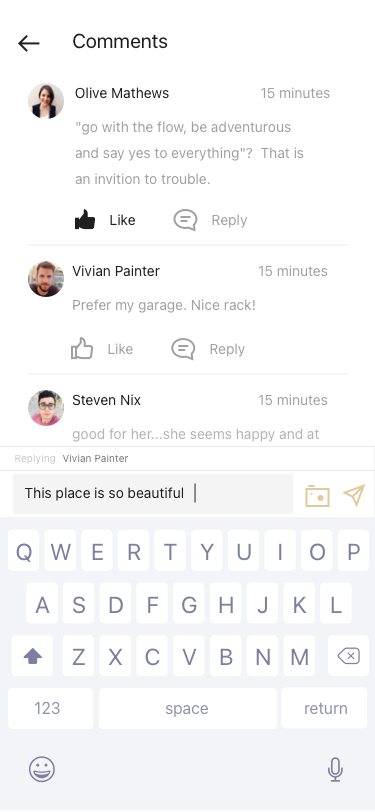
Text in this UI design:
Comments
Olive Mathews
"go with the flow, be adventurous
and say yes to everything"?  That is
an invition to trouble.
15 minutes
Like
Reply
Vivian Painter
Prefer my garage. Nice rack!
15 minutes
Like
Reply
Steven Nix
good for her...she seems happy and at
peace...if she is smart enough to land
this gig....she will be smart enough to
15 minutes
Like
Reply
This place is so beautiful
Replying
Vivian Painter
return
space
123
M
N
B
V
C
X
Z
L
K
J
H
G
F
D
S
A
P
O
I
U
Y
T
R
E
W
Q